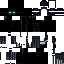
A female skeleton skin with dark skin, wearing brown helmet dressed in a black robe top and black pants, featuring a closed mouth.